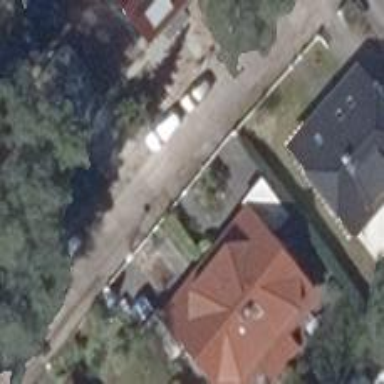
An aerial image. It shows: Residential road with concrete plates surface.